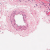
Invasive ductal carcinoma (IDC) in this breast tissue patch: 1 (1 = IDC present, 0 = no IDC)